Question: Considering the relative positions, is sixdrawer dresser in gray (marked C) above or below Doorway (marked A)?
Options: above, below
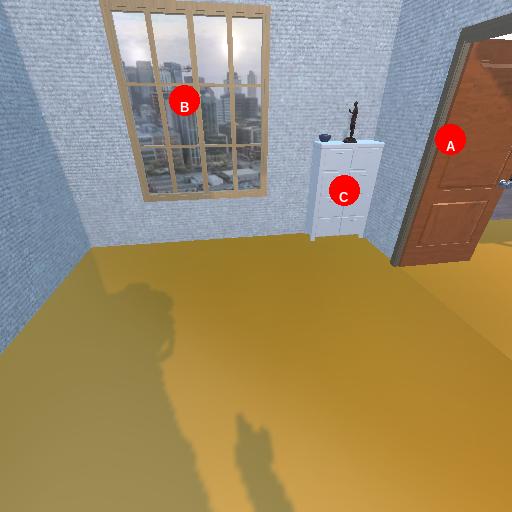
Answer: above